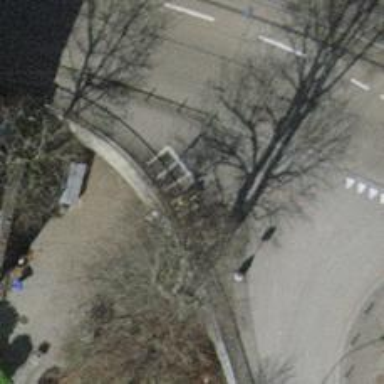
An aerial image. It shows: Bicycle parking facility.